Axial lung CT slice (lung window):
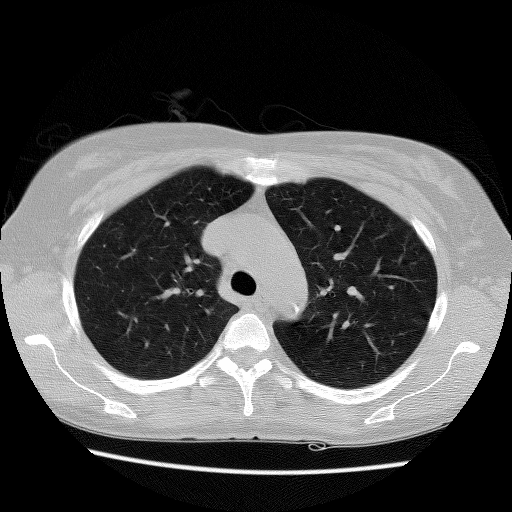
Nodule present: no